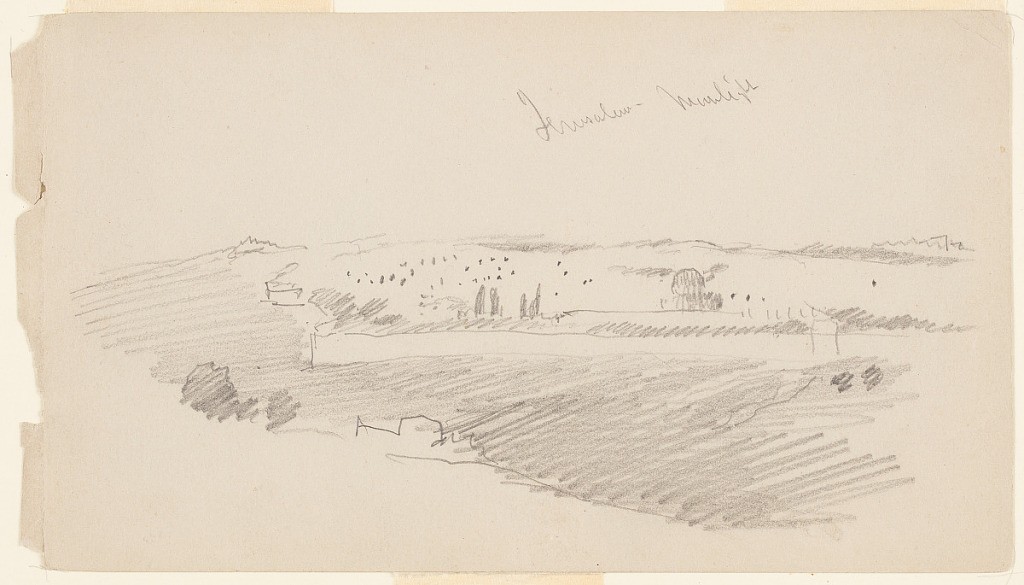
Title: Jerusalem by Moonlight
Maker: Frederic Edwin Church, American, 1826–1900
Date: March 31, 1868
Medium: Graphite on gray wove paper
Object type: Drawing
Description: Landscape sketch showing a view of Jerusalem by moonlight, as viewed from the Mount of Olives. In the foreground, the nearby slope of the Mount is shown with the top of a tree beside an indistinct structure. Across the lower, shaded area, where the Garden of Gethsemane is situated, the eastern wall of Jerusalem is visible with the Dome of the Rock shown just beyond it at center right. Various trees and buildings are shown throughout the city, which extends beyond the softly arching horizon.